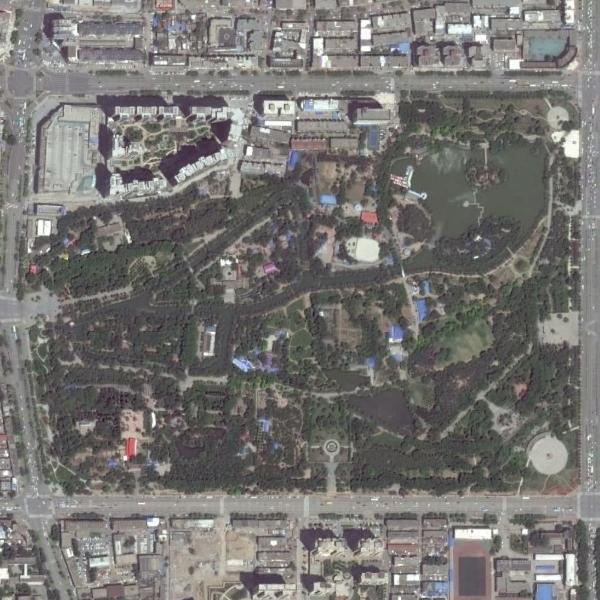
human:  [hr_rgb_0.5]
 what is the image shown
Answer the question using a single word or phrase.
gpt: park